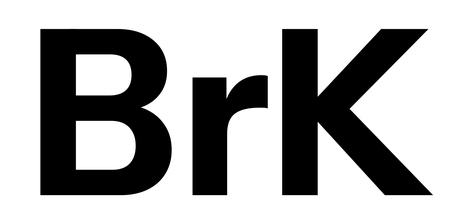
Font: InstrumentSans_Bold